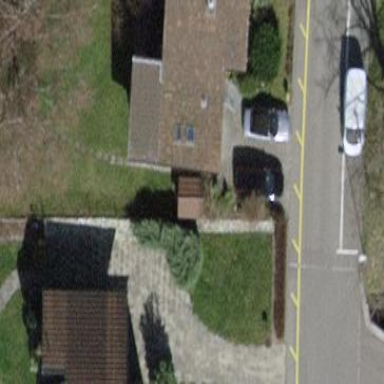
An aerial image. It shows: Building with tiled roof.